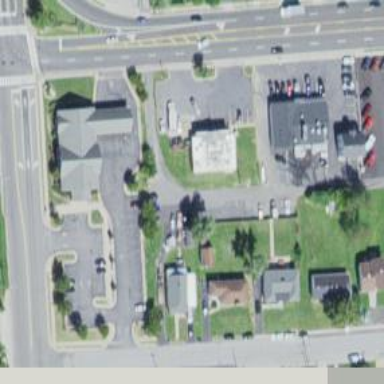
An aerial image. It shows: Convenience shop.